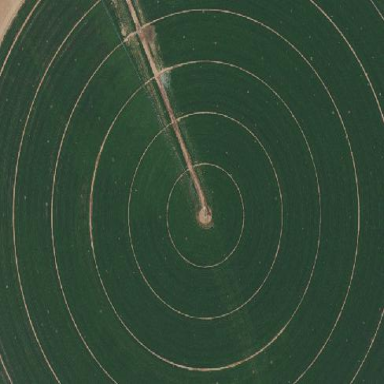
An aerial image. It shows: Farmland with pivot irrigation system.